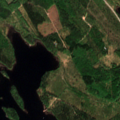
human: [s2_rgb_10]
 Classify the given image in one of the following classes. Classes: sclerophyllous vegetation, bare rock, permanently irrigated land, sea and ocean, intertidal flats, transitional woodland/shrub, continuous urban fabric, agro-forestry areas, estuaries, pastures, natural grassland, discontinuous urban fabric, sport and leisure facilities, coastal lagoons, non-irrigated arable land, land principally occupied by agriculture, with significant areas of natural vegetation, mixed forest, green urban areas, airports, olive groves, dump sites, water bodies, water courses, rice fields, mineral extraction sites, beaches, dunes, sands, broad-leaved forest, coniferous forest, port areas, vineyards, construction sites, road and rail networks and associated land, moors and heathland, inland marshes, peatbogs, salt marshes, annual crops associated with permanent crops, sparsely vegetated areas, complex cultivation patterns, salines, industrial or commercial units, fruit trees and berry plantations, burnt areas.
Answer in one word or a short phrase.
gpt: broad-leaved forest, mixed forest, transitional woodland/shrub, water bodies